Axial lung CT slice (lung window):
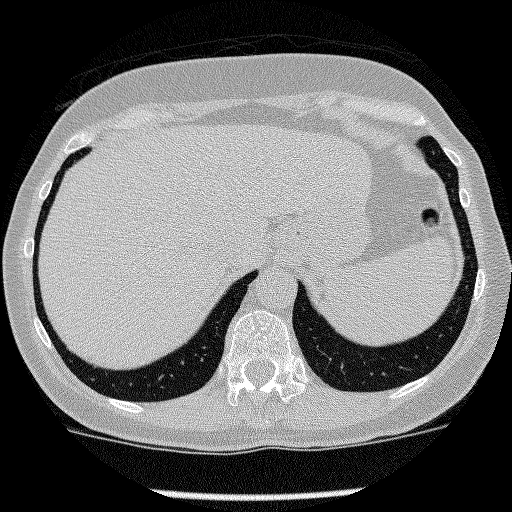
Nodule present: no